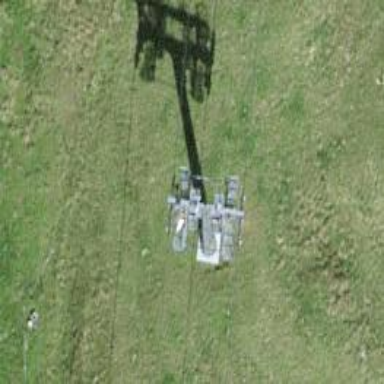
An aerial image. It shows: Pylon used for aerialway.